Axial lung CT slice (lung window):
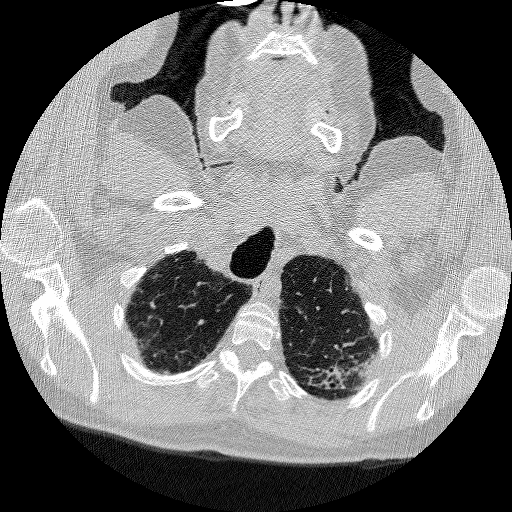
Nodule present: no